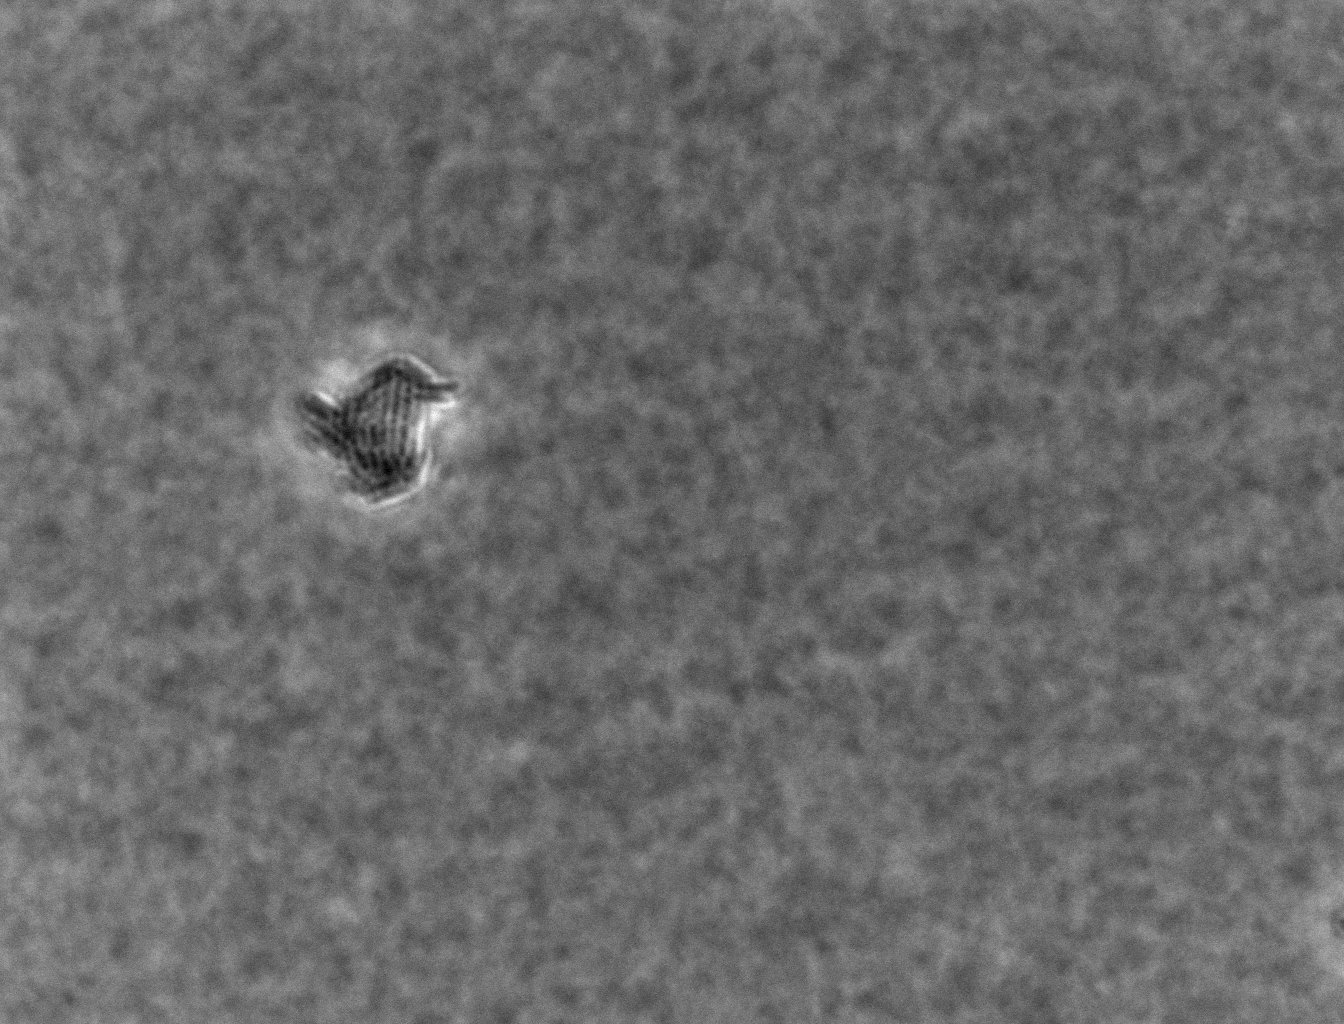
Defocused phase contrast microscopy, 60x objective, 3 h incubation